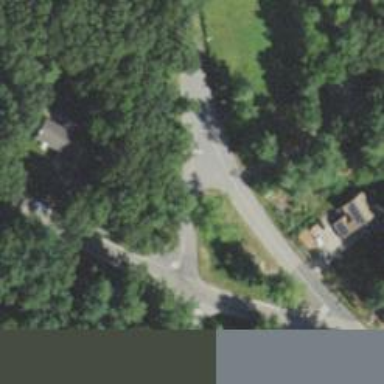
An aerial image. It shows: Road with stop sign.